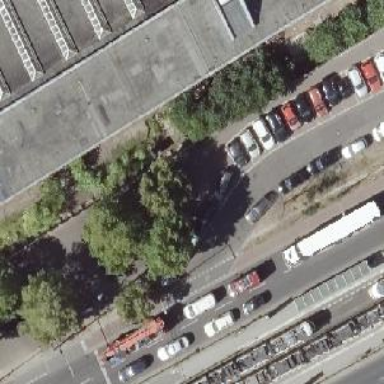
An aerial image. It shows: Taxi stand.